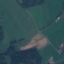
Land use / land cover class: Pasture